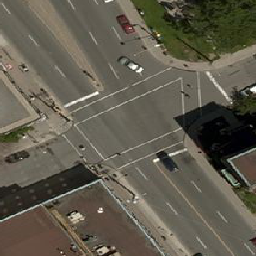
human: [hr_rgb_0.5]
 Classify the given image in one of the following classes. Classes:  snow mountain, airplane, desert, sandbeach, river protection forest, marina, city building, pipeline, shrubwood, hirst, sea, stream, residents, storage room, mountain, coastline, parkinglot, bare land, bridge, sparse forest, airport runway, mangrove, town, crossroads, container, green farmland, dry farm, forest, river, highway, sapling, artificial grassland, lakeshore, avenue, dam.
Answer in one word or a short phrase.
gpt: crossroads